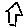
Label: house